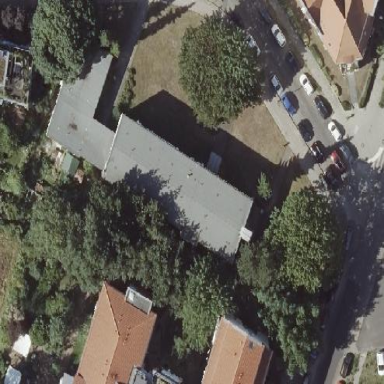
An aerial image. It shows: Flat-roofed public building.